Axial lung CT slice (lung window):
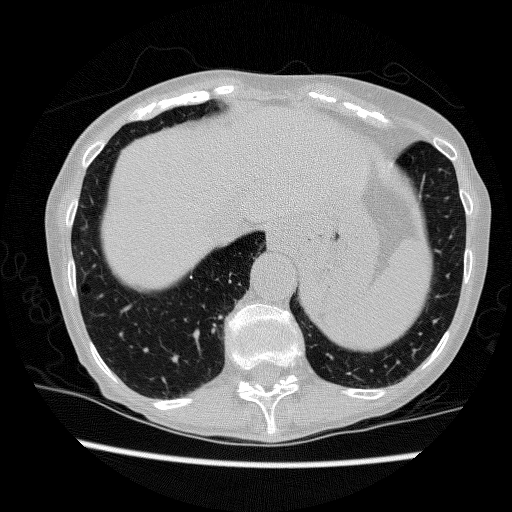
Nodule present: no